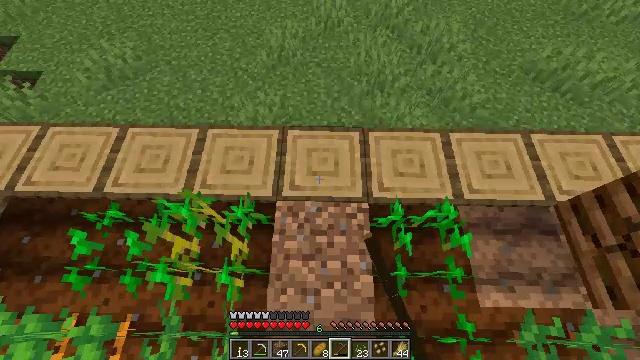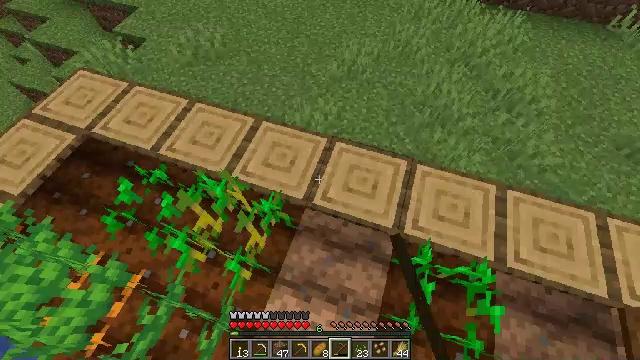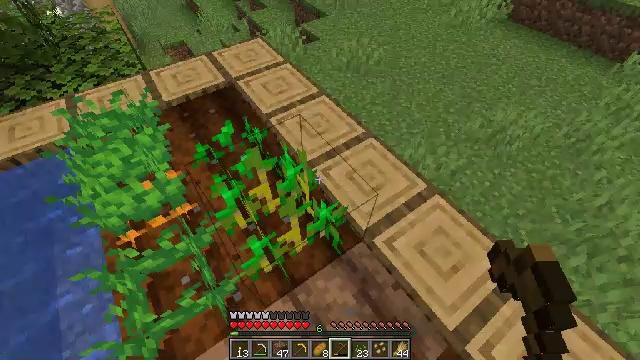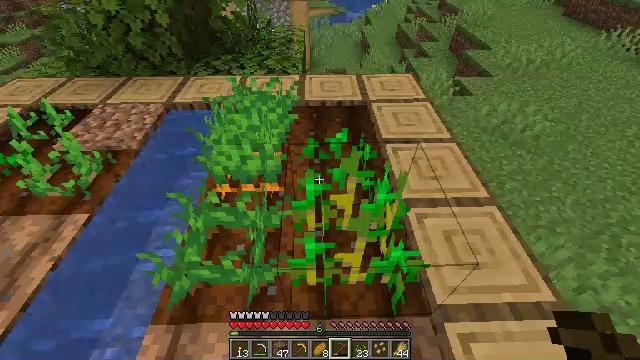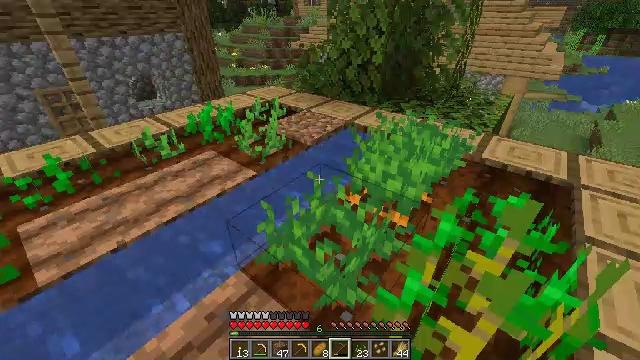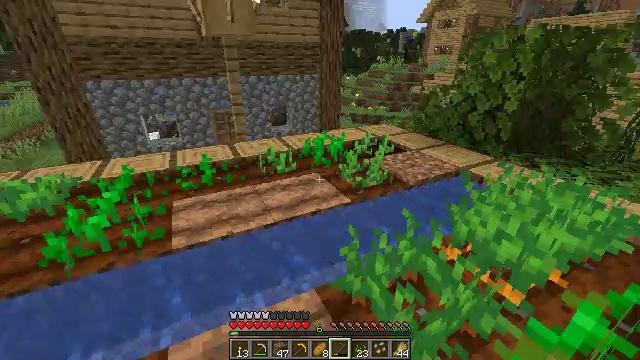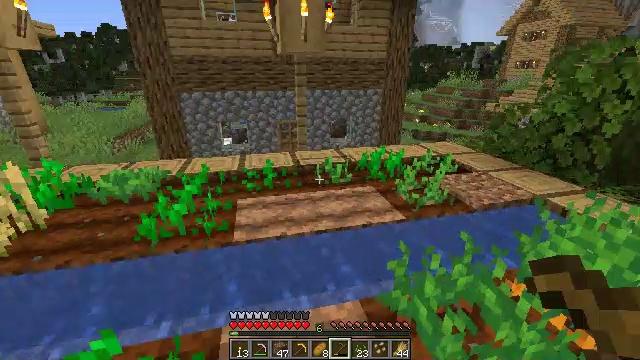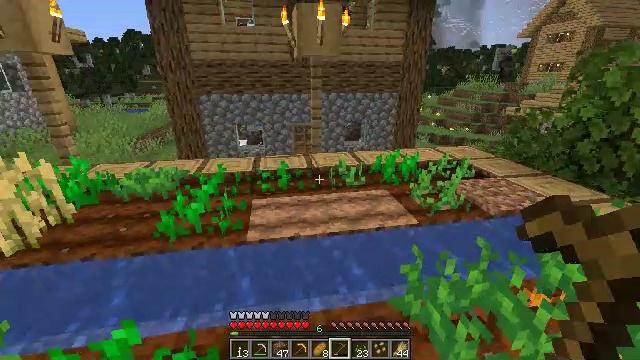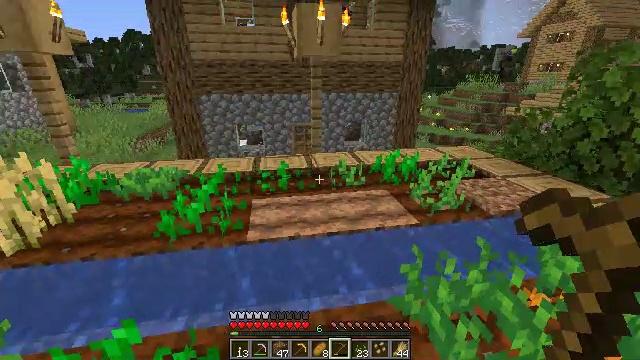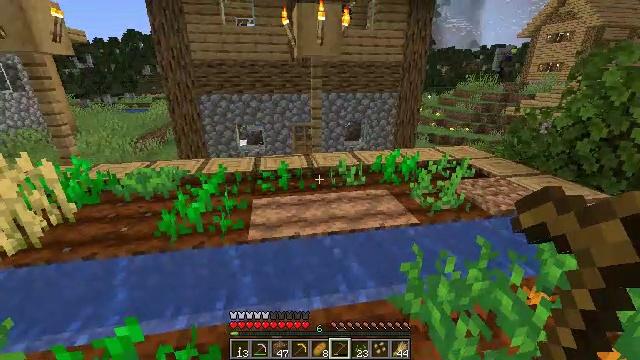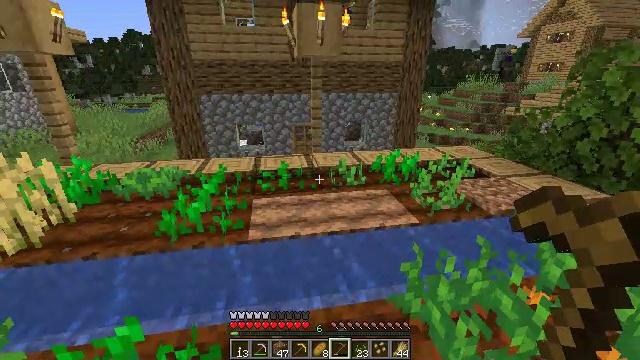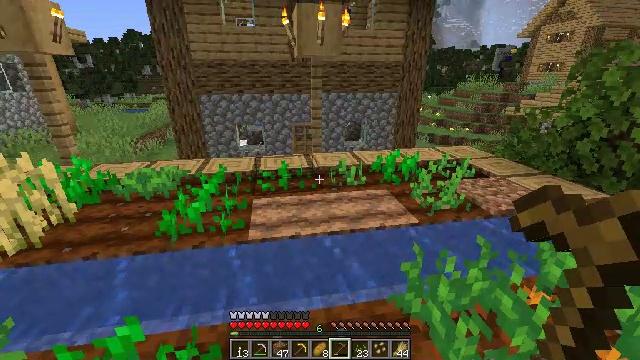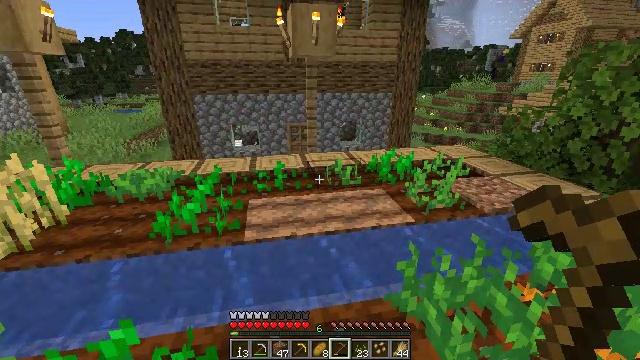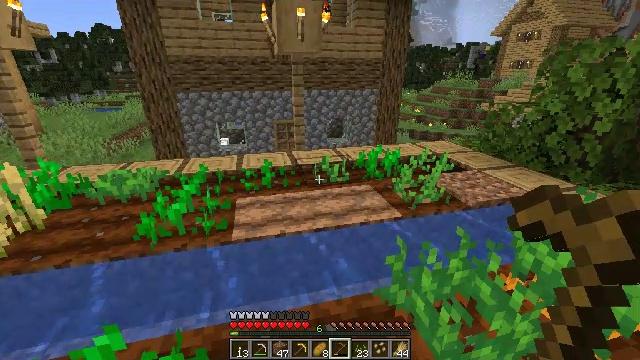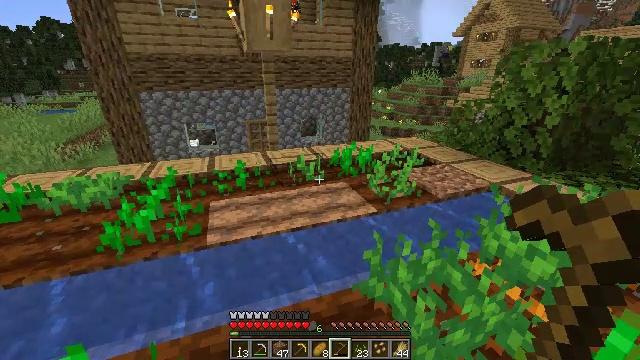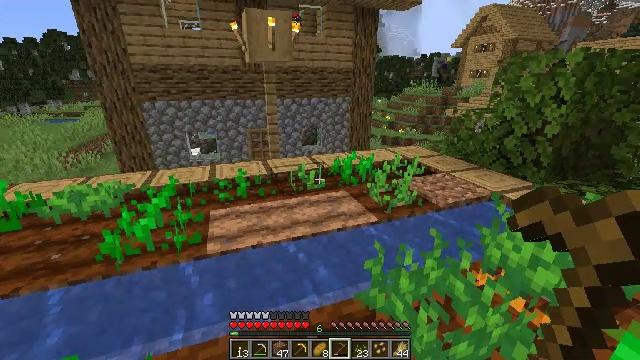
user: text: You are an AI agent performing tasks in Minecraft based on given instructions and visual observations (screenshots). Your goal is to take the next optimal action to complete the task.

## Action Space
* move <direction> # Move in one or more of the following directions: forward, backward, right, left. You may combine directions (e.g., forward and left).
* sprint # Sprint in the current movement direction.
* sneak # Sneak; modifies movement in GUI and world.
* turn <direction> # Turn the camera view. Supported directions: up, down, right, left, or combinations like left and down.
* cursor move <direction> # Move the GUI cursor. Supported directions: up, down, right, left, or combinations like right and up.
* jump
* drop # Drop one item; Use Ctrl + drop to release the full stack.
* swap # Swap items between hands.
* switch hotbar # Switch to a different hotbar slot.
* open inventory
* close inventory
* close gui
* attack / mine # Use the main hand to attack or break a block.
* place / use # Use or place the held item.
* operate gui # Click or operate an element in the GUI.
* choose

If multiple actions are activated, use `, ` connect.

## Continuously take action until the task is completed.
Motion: motion action
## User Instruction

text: Attack the composter to add it to your inventory.
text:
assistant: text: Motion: turn left and up, use / place
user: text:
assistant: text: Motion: turn left and up, use / place
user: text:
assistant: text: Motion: turn left and up
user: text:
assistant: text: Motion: turn left and up
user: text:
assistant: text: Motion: turn left and up
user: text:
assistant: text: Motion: turn left and up
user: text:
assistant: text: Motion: turn left
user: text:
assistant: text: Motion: no_op
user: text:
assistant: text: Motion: no_op
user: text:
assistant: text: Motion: no_op
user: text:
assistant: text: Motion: no_op
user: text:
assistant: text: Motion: turn right
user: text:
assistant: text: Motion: turn right
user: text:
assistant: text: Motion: turn right
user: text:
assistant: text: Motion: turn up
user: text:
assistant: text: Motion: turn left and up
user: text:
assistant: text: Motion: turn left and up
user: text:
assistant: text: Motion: turn left and up
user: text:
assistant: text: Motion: turn left and down
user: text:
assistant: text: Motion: turn left and down
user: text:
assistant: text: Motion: turn left and down
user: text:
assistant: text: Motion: turn left and down
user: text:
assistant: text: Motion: no_op
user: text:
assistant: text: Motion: turn left and up
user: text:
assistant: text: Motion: turn left and up
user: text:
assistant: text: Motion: turn left and up
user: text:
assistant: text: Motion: no_op
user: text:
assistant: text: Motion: turn down
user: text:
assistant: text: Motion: no_op
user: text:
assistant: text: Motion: no_op